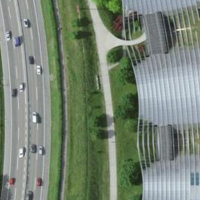
EUNIS habitat code: 57
Species observed at this site:
Artemisia vulgaris
Parus major
Motacilla alba